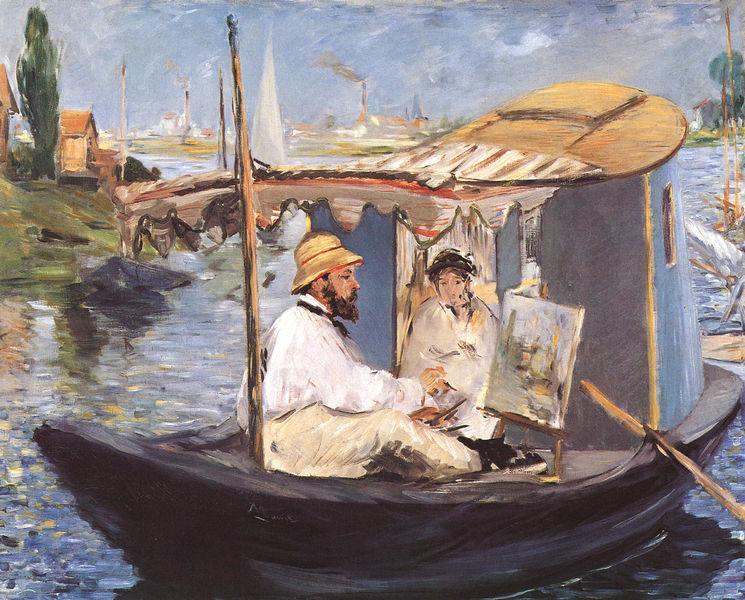
Titel: Die Barke (Monet malt auf seinem Atelierboot)
Künstler: Édouard Manet
Standort: München
Institution: Neue Pinakothek
Schlagwörter: baum, blau, gemälde, himmel, mann, schatten, vogel, wasser, weiß, wolken, bäume, cezanne, fluss, gelb, grob, grün, impressionismus, kirchturm, landschaft, ocker, see, sitzen, stadt, ufer, braun, fenster, frankreich, frau, hell, hut, licht, orange, pastell, schwarz, dach, dame, haus, rot, wiese, beige, malerei, bart, hemd, hose, jung, mütze, vollbart, bild, herr, portrait, porträt, öl, horizont, häuser, spiegelung, vögel, brücke, gewässer, kanal, kirche, pastos, rauch, mantel, paar, boot, boote, kamin, paddel, ruder, schornstein, schiff, segel, segelboot, wellen, bilder, modell, italien, mast, dorf, schornsteine, tag, violett, fabrik, schlot, hafen, industrie, böschung, fahnenmast, steg, duktus, impressionistisch, monet, ruderboot, widerschein, maler, muse, staffelei, model, selbstporträt, segeln, schlote, blautöne, schwimmen, künstler, leinwand, jalousie, malen, palette, pinsel, sonntag, selbstportrait, claude, claude monet, signac, pinie, bild im bild, sehel, lady, markise, impressionsimus, ruderschiff, bootsfahrt, gondel, ach, barke, padel, portraitieren, hausboot, kajütte, porträtieren, anlegesteg, pinseln, badehaus, braun orange, sonnendeck, 20. jahrhundert, erinnert an cezanne, grün fehlt, monet-umfeld